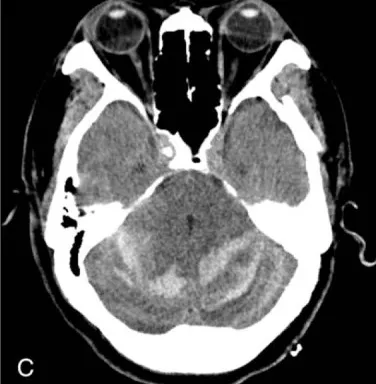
Follow-up head CT obtained 20 hours after clipping shows bilateral RCH with the characteristic zebra sign on superior folia and a massive mass effect on the fourth ventricle (C,D). CT = computed tomography, MCA = middle cerebral artery, RCH = remote cerebellar hemorrhage.
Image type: radiology (ct)